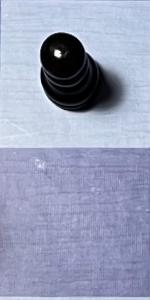
Label: Empty